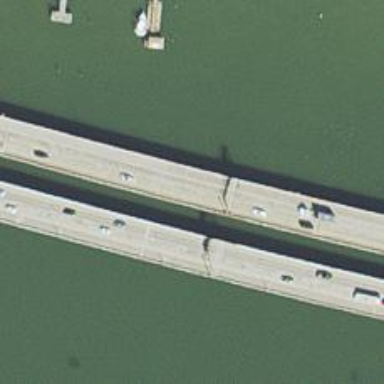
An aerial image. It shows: Bridge over motorway.